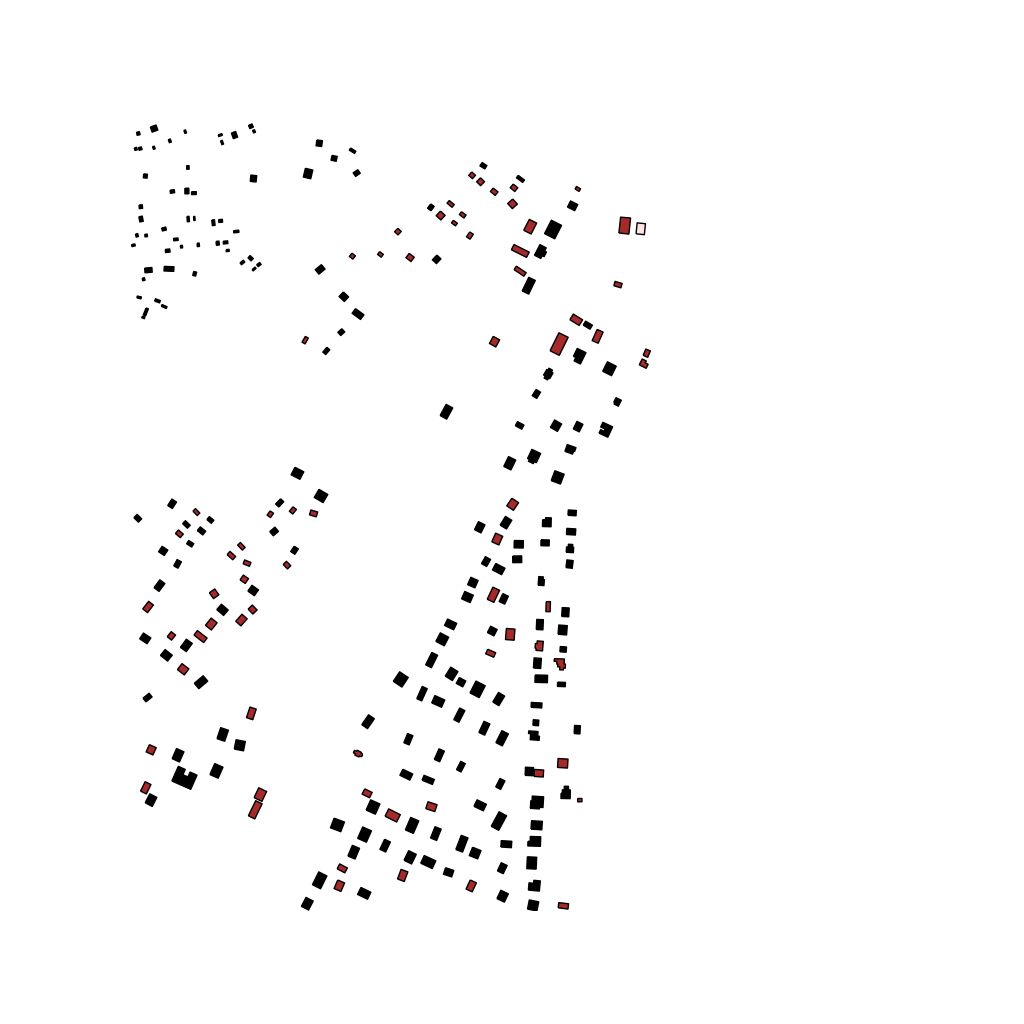
Tags: overhead vector_map, agriculture, recreation, residential, individual_rise, density_4, Building, Facility, Gas, 1.0 km²